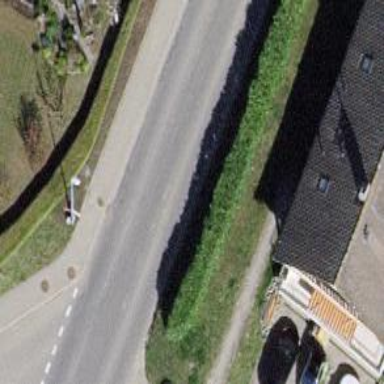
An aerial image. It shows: Bus stop with platform for public transport.